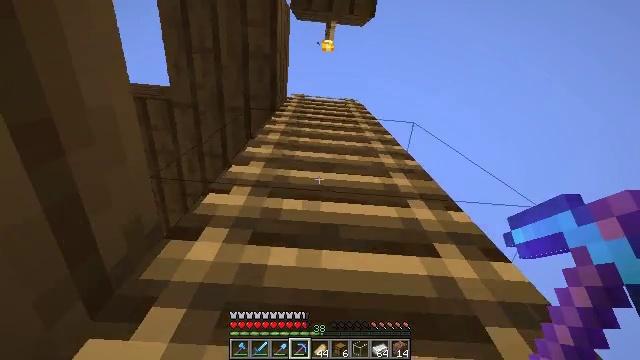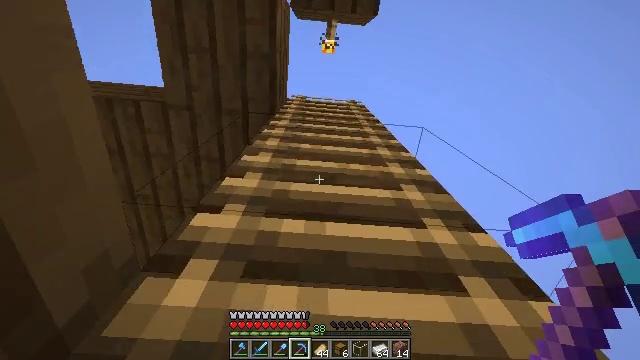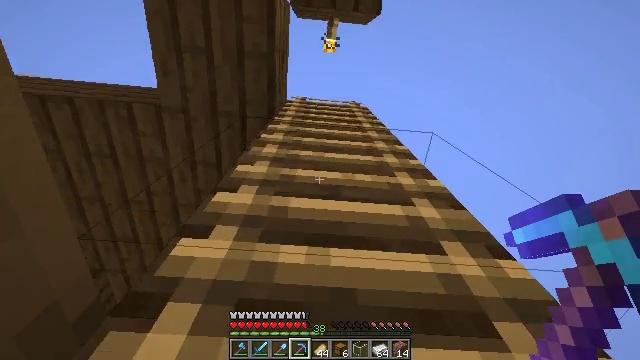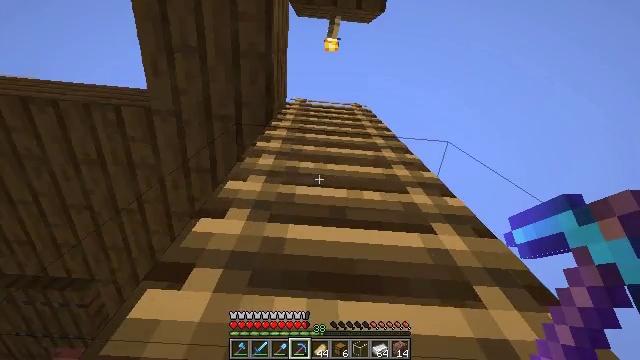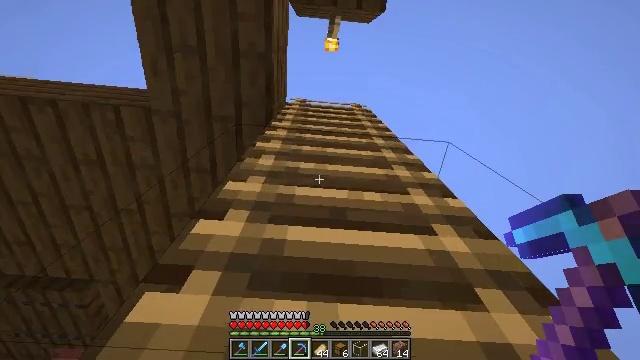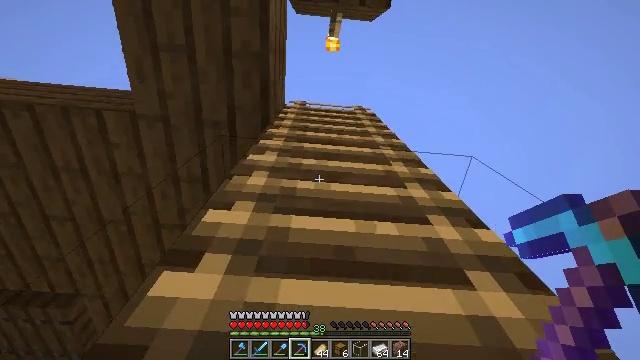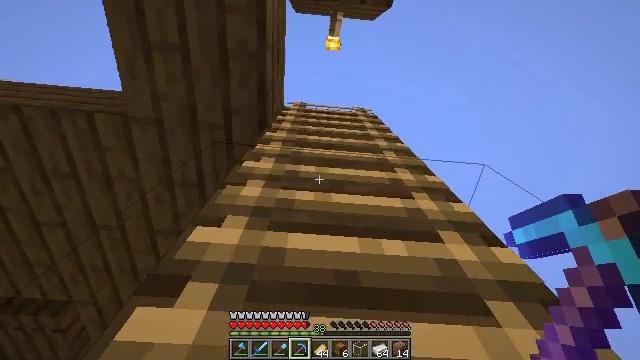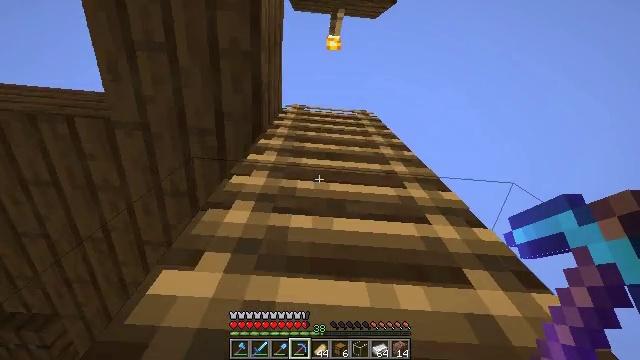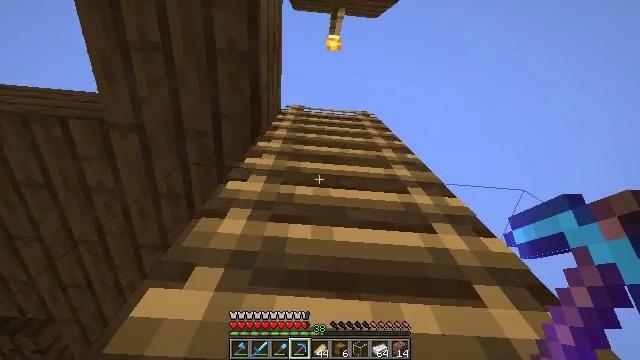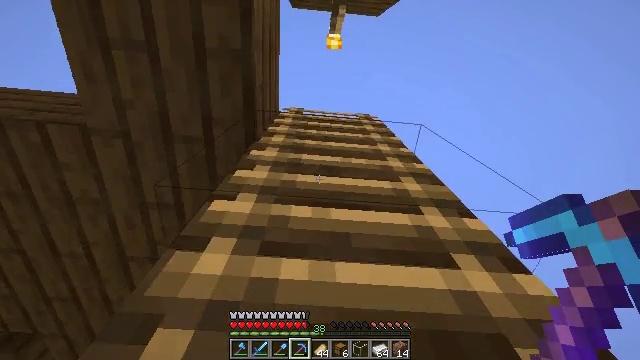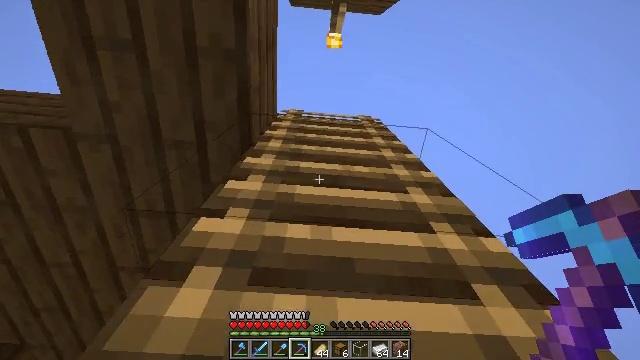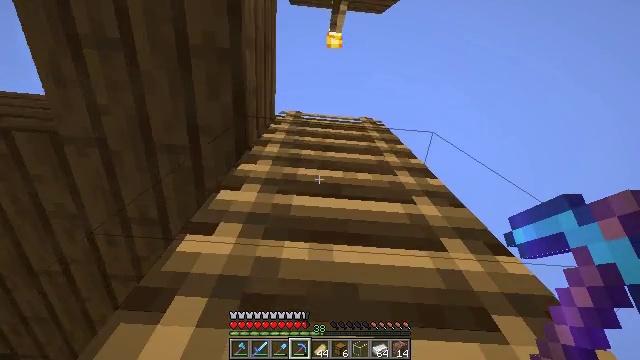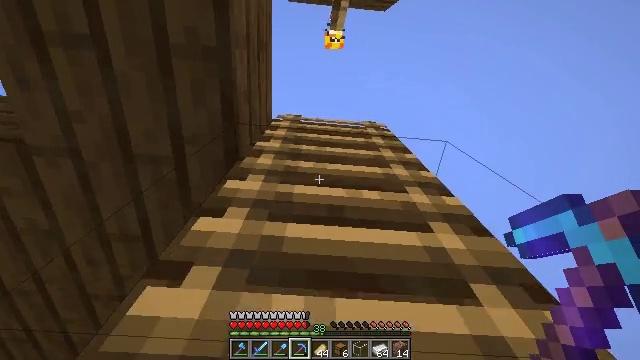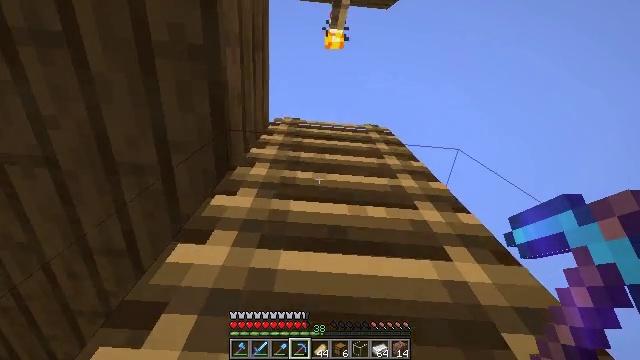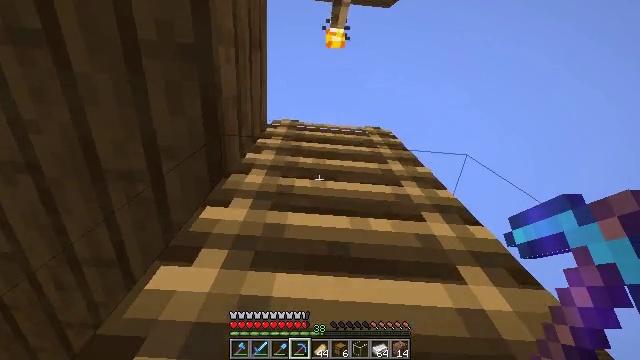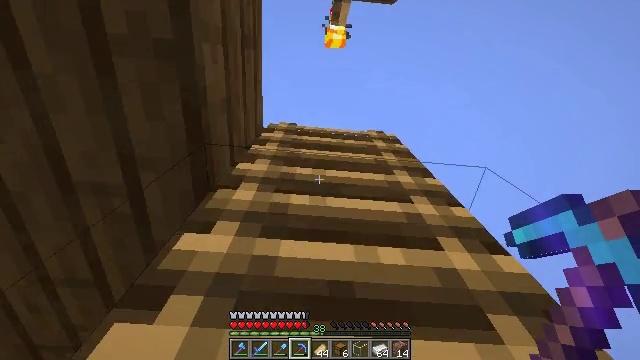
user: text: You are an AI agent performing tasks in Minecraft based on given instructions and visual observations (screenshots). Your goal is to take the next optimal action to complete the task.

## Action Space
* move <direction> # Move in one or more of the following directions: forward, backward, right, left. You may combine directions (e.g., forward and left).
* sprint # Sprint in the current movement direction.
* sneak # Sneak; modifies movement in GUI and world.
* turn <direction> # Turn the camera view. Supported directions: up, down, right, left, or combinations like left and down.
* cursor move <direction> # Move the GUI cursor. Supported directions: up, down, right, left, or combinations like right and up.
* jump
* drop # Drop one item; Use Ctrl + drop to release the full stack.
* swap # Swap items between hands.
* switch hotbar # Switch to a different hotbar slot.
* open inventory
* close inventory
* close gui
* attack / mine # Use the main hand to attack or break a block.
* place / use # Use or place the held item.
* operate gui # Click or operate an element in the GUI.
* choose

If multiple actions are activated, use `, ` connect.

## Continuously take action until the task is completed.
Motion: motion action
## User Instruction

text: Collect the elements needed and craft redstone.
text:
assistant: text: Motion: move forward, sprint
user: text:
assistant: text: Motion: move forward, sprint
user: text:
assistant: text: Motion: move forward, sprint
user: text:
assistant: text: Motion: move forward
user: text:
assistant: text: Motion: move forward
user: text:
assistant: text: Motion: move forward, sprint
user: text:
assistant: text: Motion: move forward, sprint
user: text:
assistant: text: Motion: move forward, sprint
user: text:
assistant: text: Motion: move forward, sprint
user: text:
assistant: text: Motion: move forward
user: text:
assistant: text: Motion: move forward
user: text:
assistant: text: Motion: move forward, sprint
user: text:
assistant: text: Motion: move forward, sprint
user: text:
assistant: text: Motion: move forward, sprint
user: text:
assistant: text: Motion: move forward, sprint
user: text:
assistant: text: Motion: move forward
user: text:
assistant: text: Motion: move forward
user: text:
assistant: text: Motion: move forward
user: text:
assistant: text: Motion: move forward
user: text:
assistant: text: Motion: move forward
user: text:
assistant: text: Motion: move forward
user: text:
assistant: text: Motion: move forward
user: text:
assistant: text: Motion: move forward
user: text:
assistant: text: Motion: move forward, turn left and down
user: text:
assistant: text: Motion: move forward, turn left and down
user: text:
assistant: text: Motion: move forward, turn left and down
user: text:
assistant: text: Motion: move forward, turn left and down
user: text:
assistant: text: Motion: move forward, turn down
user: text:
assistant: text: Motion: move forward, turn down
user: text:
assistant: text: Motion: move forward, turn down